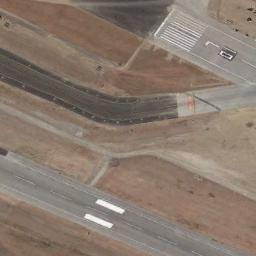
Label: runway